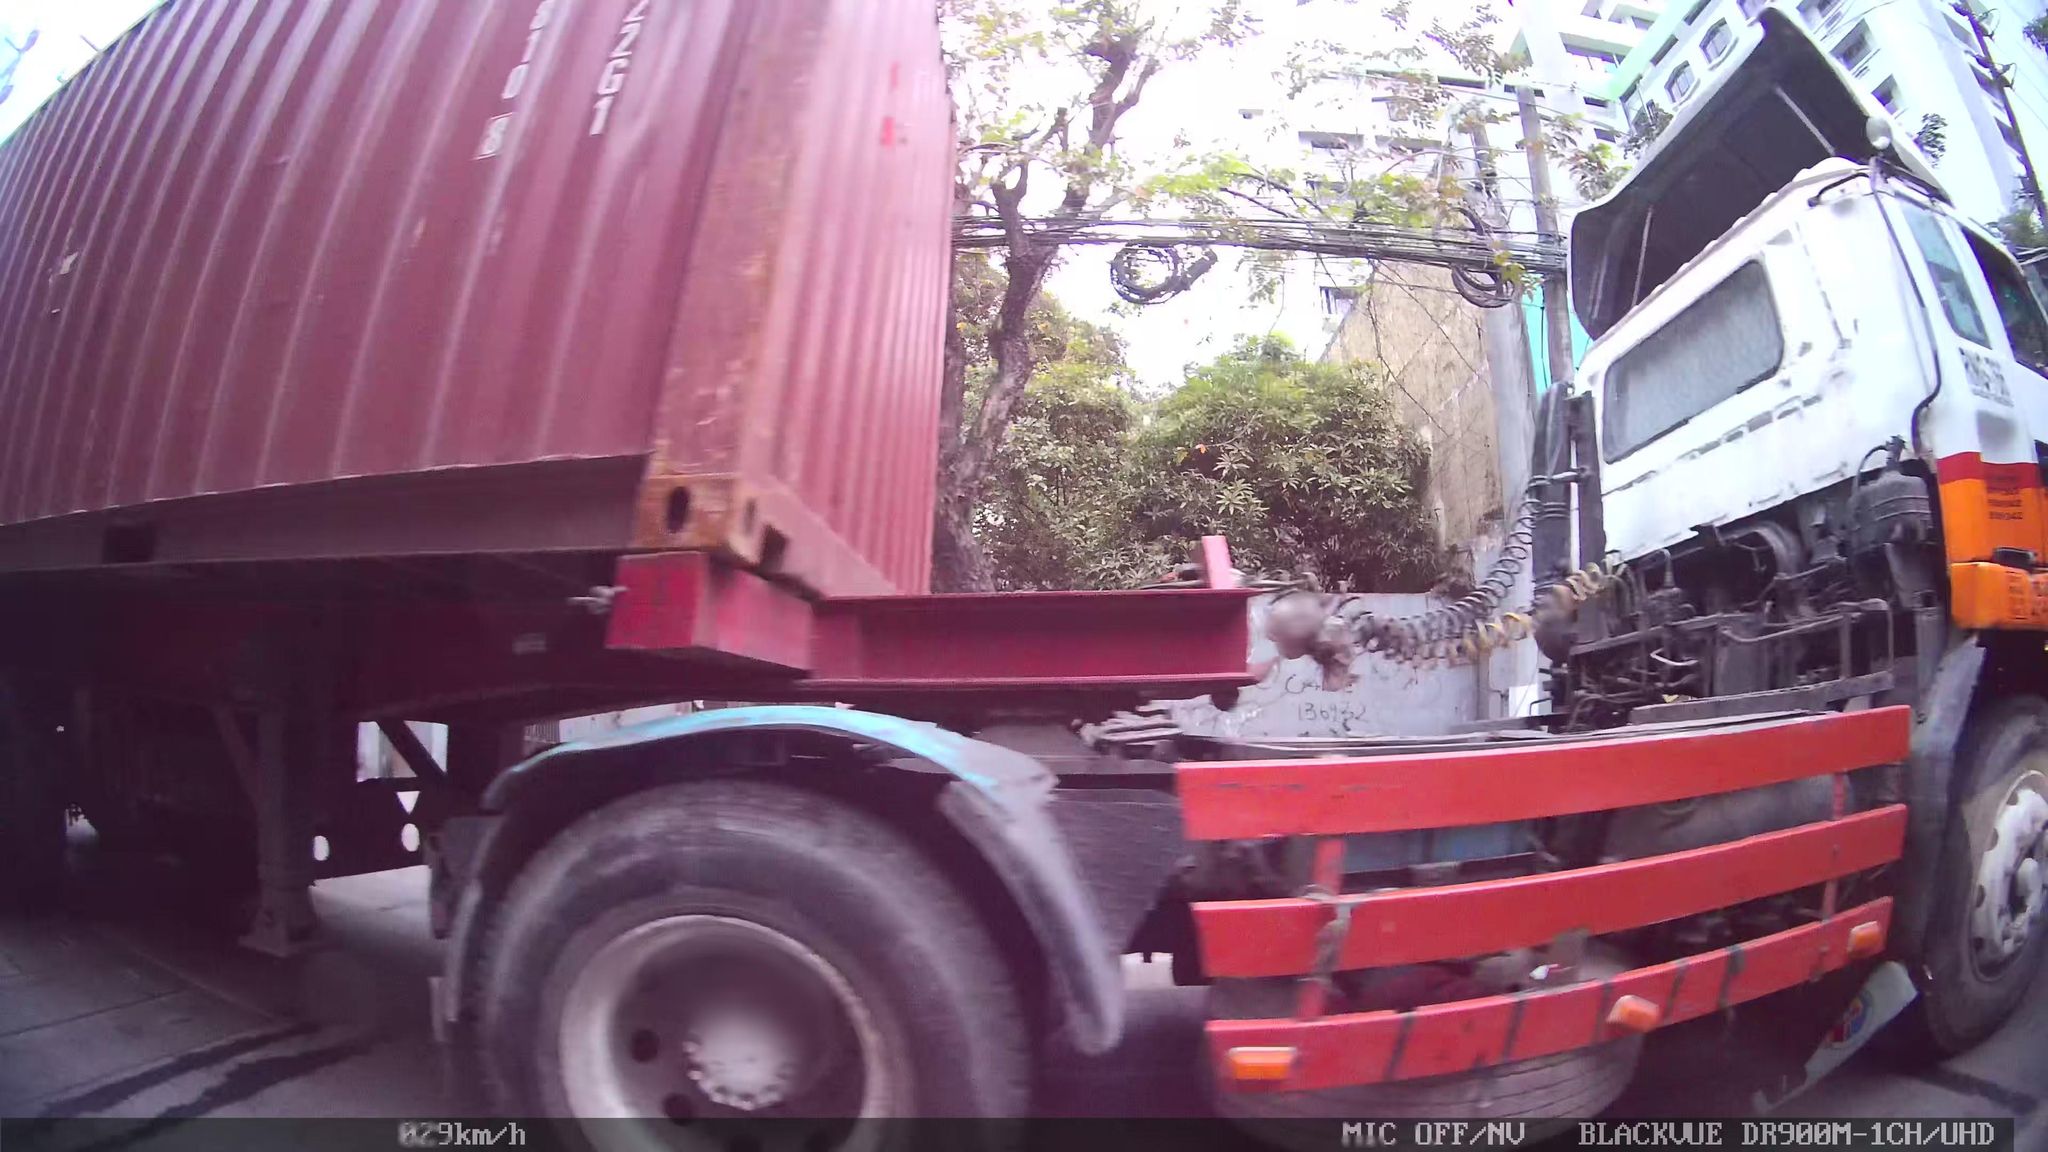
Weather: snowy
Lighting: day
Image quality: slightly poor
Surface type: walking surface
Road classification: secondary
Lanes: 3
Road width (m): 9
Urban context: urban centre
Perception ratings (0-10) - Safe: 0.89, Lively: 3.17, Beautiful: 1.61, Boring: 4.94, Depressing: 7.74, Wealthy: 4.6